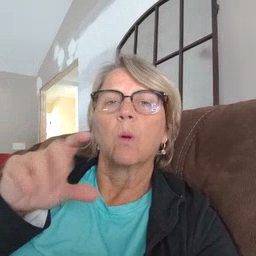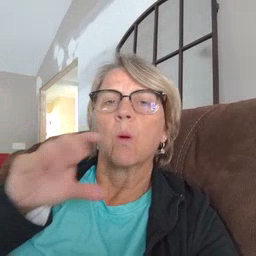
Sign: moon